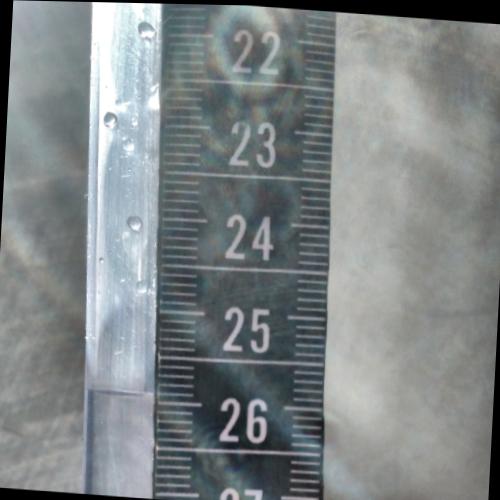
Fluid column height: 25.9 cm